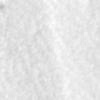
Label: no_change